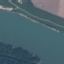
Label: River